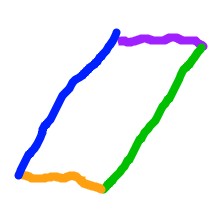
Shape: parallelogram